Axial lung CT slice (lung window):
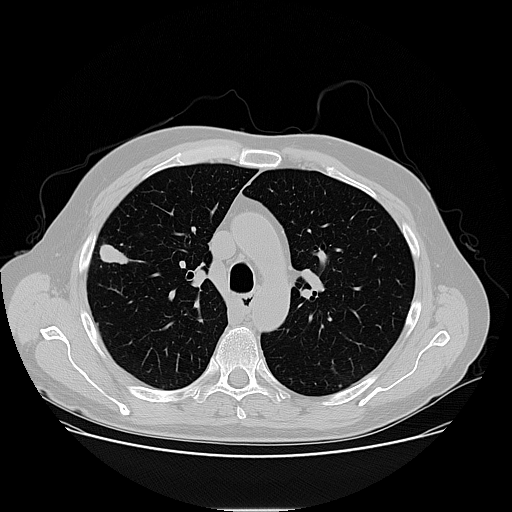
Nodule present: yes
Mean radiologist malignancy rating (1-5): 4.5